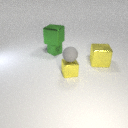
large yellow metal cube in front of small green rubber cube